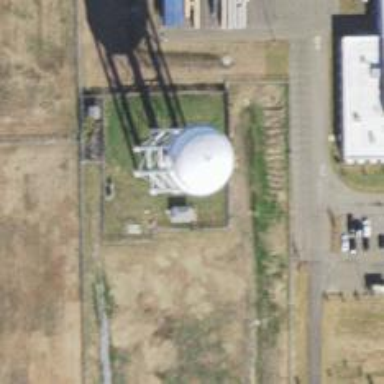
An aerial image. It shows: Water tower that is man-made.